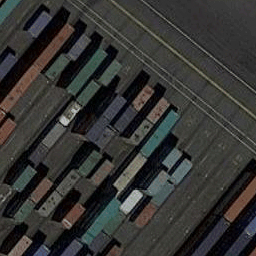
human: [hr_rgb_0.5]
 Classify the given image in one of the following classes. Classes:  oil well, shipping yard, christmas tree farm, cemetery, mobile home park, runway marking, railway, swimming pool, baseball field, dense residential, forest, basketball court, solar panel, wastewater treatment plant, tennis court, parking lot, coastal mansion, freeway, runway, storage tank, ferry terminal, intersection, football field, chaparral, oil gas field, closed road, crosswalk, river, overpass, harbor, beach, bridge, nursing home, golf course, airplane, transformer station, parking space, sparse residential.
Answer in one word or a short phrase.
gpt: shipping yard